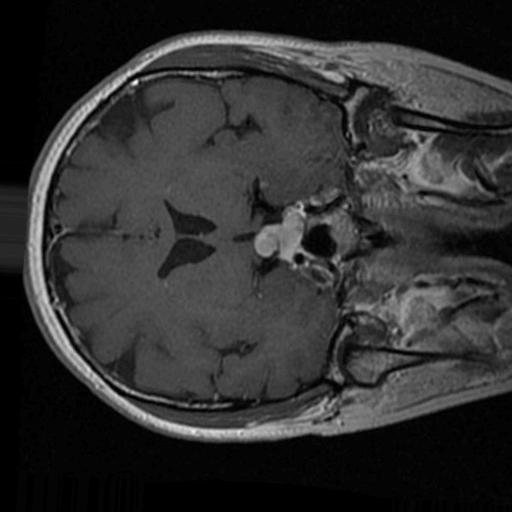
Label: brain_tumor